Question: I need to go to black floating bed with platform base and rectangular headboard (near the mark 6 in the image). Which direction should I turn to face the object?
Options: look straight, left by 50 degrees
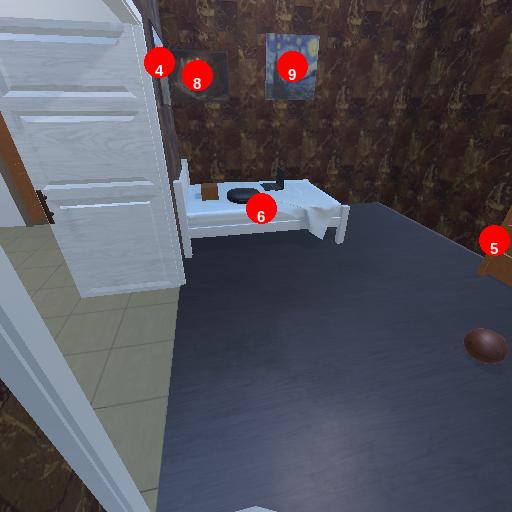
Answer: look straight